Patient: sex F, age 65
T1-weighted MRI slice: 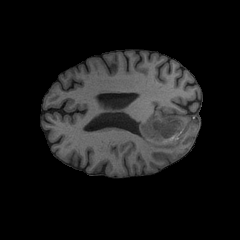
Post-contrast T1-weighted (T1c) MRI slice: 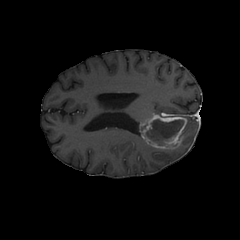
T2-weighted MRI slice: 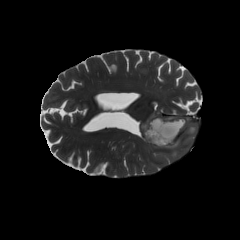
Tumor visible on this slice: yes
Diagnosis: Glioblastoma, IDH-wildtype
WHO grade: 4